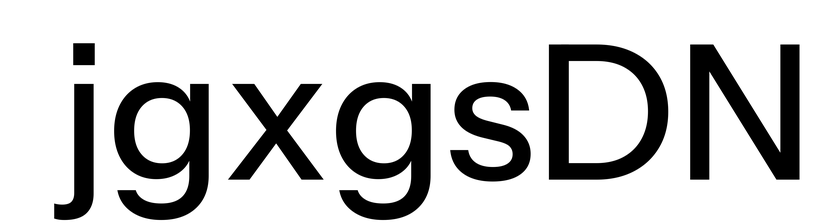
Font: InstrumentSans_Medium